Field crop: maize
Growth stage: 2
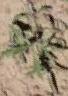
Species: atriplex